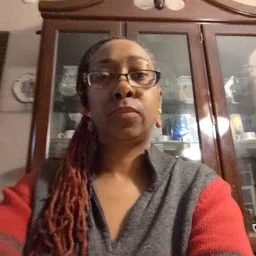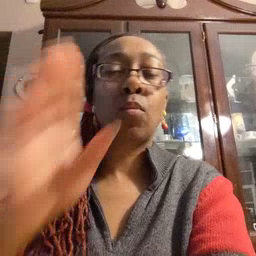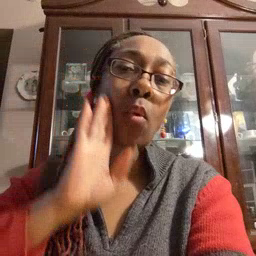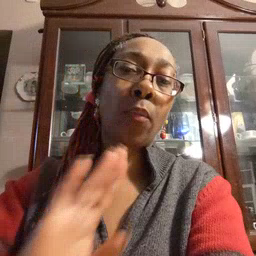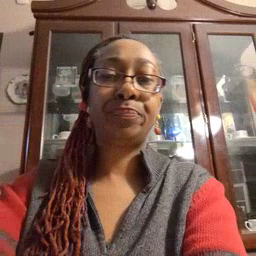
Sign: brown